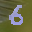
Label: 6